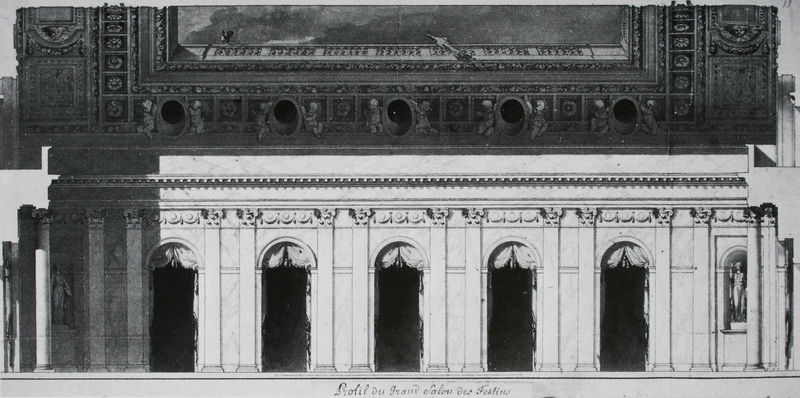
Titel: Residenz Koblenz, Festsaal Längsschnitt
Künstler: Andreas Gärtner
Standort: München
Institution: Architekturmuseum der Technischen Universität
Schlagwörter: dunkel, himmel, schatten, blumen, fenster, frankreich, grau, hell, licht, profil, schwarz, skizze, säule, säulen, weiss, zeichnung, gebäude, malerei, ornament, architektur, barock, stein, vorhang, brüstung, sonne, figur, decke, klassizismus, renaissance, engel, statue, schrift, ansicht, bogen, fassade, italien, perspektive, türen, pilaster, figuren, salon, vorhänge, ornamente, verzierung, plastik, foto, fotografie, bögen, eingang, gang, nische, antike, unterschrift, münchen, palast, torbogen, schnitt, text, beschriftung, entwurf, architrav, arkaden, kapitelle, kapitell, girlanden, fries, öffnung, doppelsäulen, skulpturen, statuen, untersicht, ionisch, antik, rundbögen, florenz, gärtner, plan, ballustrade, kassetten, kassettendecke, basis, dorisch, deck, putten, korinthisch, fotographie, illusion, putti, querschnitt, quadrat, viereck, zeiger, verzierungen, fresco, lavierung, rosetten, blühten, klassisch, aufriss, nischen, basen, säulenordnung, zahnschnitt, balluster, gesins, attisch, girlandenfries, attische basen, korinthisierend, architekturmuseum, bauwer, dekorationornamente, fensterreiche, känpfer, ser